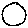
Label: circle